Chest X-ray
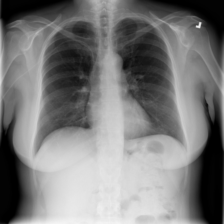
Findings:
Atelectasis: negative
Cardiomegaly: negative
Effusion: negative
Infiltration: negative
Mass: negative
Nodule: negative
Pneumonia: negative
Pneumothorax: negative
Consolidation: negative
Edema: negative
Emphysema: negative
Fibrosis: negative
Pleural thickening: negative
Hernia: negative